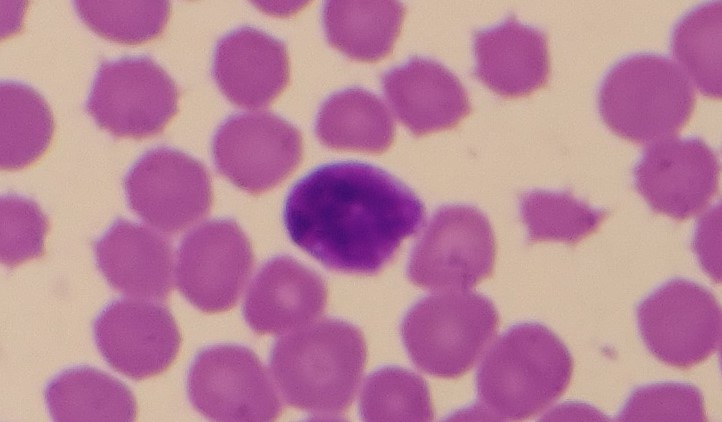
White blood cell type: Lymphocyte